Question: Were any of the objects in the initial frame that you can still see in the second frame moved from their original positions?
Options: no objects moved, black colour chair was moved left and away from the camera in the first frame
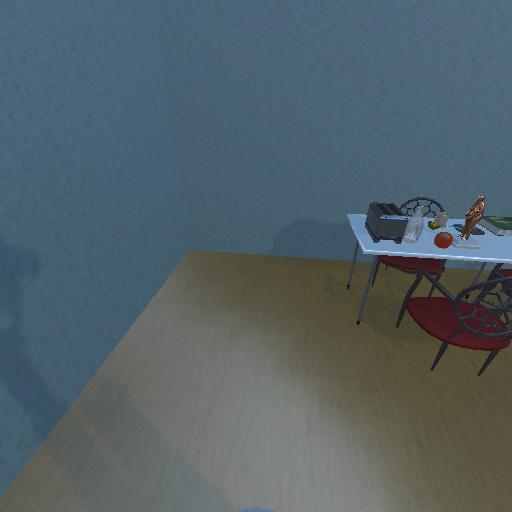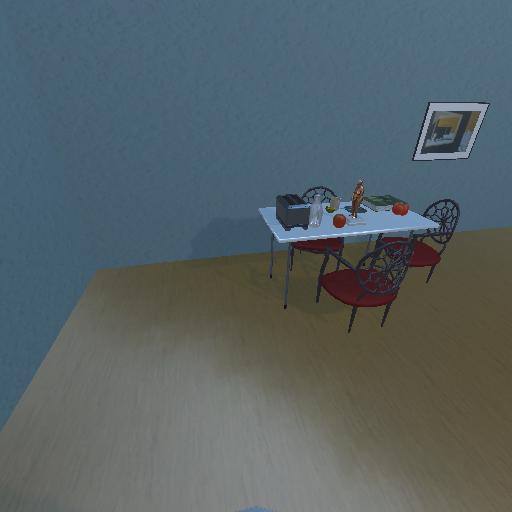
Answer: no objects moved